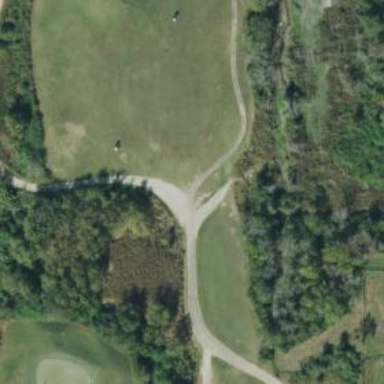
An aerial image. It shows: Path for both road and golf.